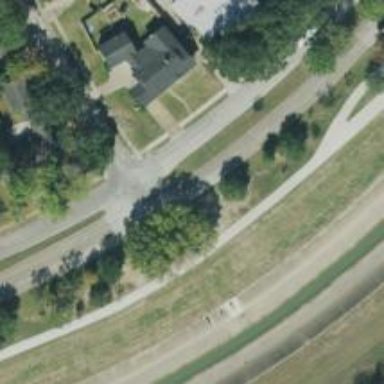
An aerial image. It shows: Asphalt cycleway.